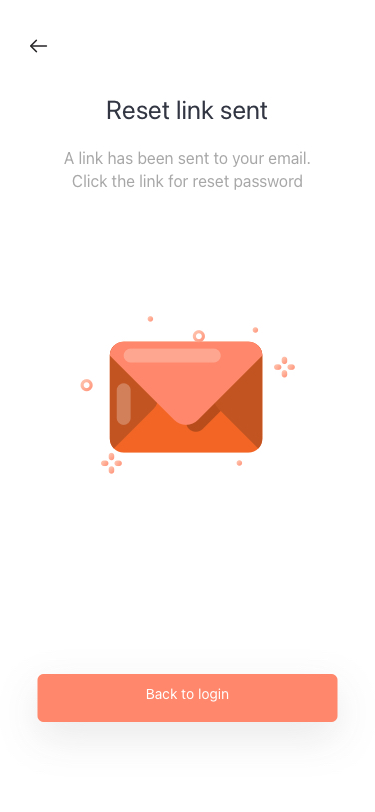
Text in this UI design:
Reset link sent
Back to login
A link has been sent to your email. Click the link for reset password